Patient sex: M
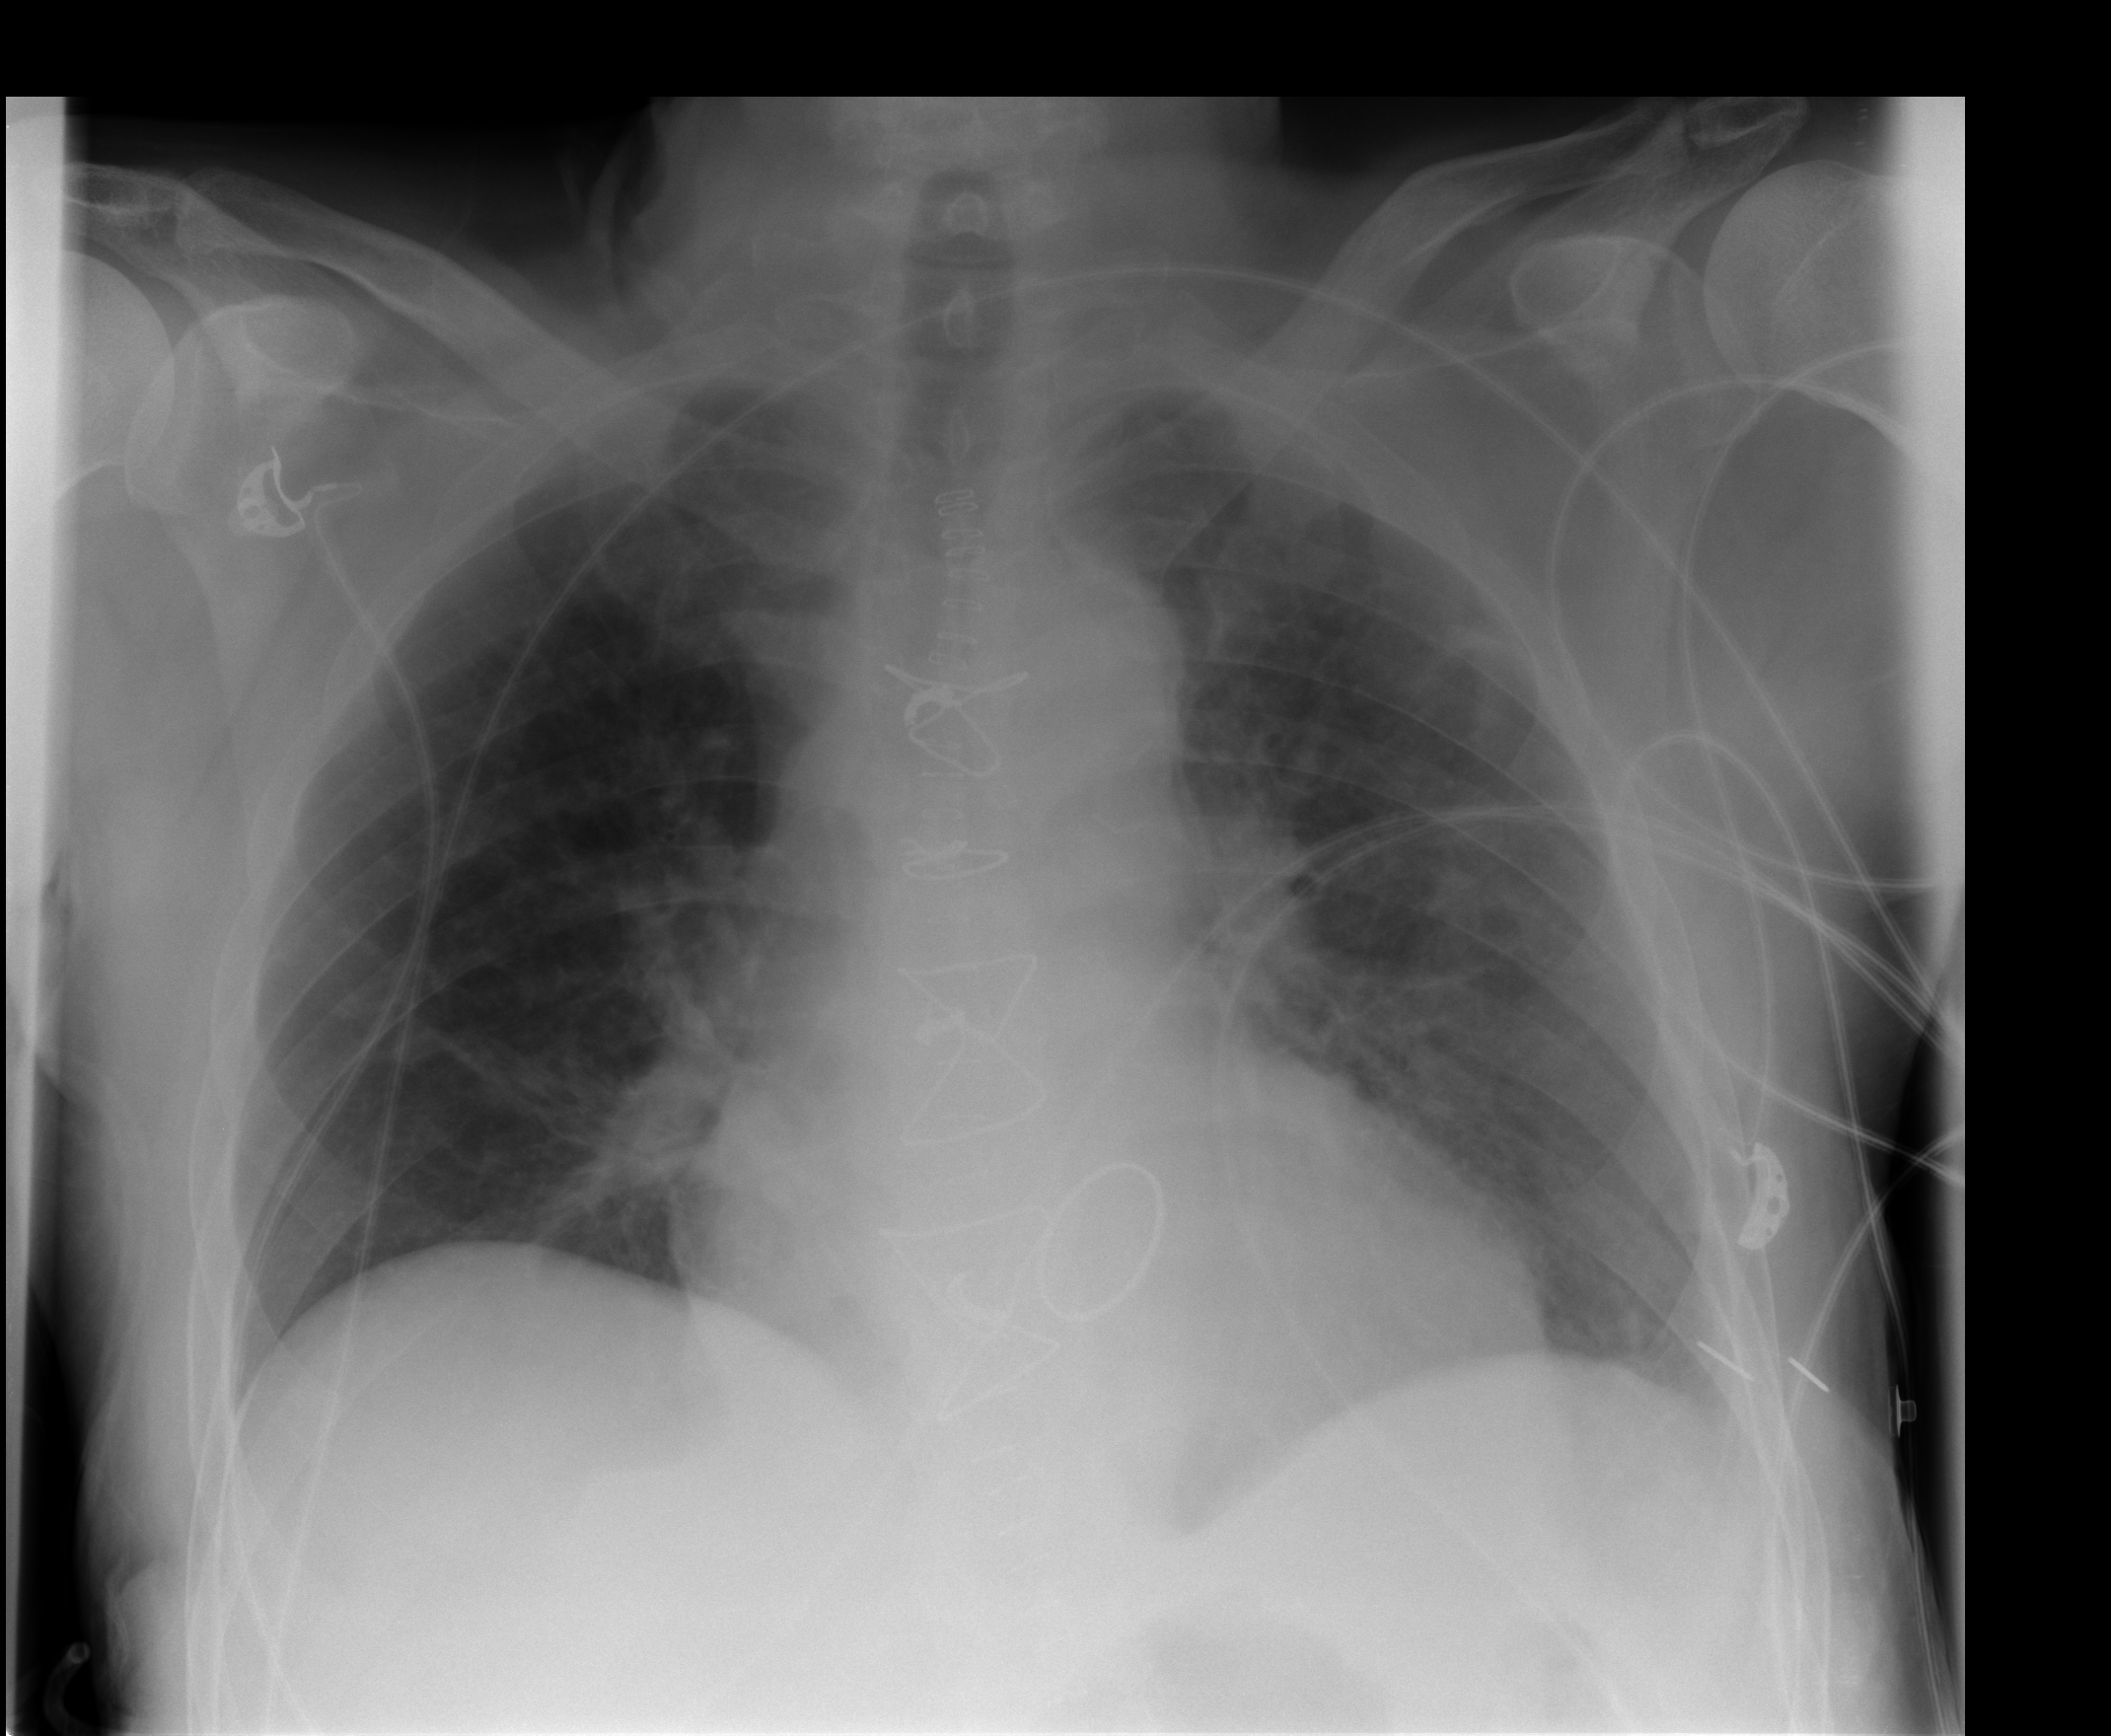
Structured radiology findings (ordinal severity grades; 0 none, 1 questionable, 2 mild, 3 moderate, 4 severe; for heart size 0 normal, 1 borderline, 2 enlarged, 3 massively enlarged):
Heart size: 1
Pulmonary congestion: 1
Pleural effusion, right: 0
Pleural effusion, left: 0
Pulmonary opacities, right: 0
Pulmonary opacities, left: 1
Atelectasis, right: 2
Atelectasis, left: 2